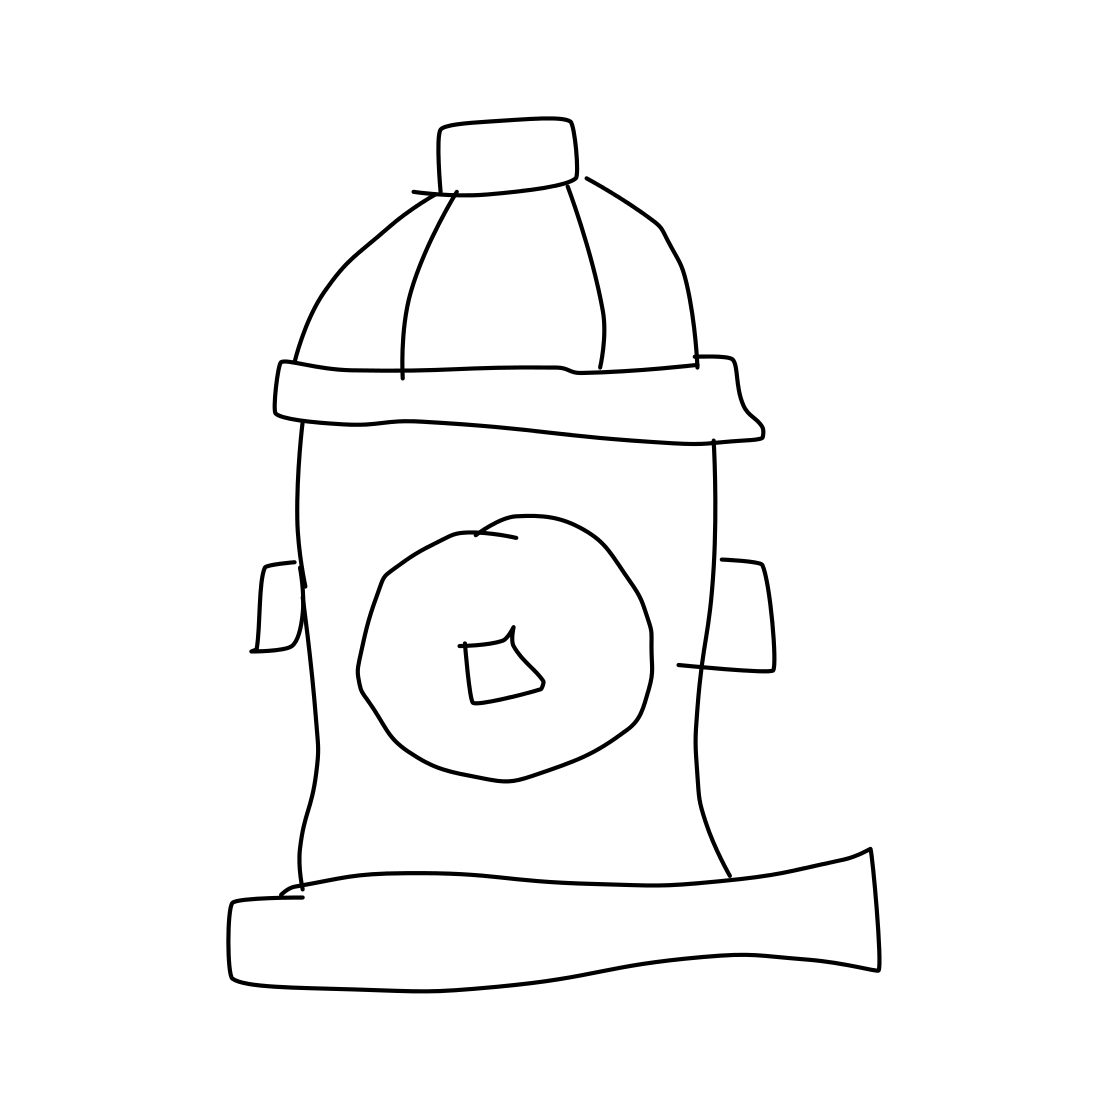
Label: fire hydrant